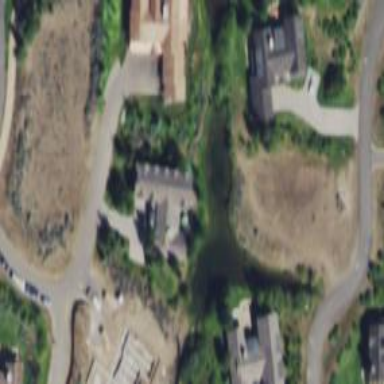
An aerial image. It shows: Pond surrounded by natural water.